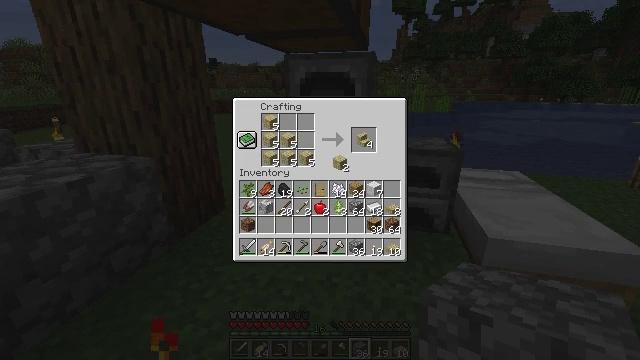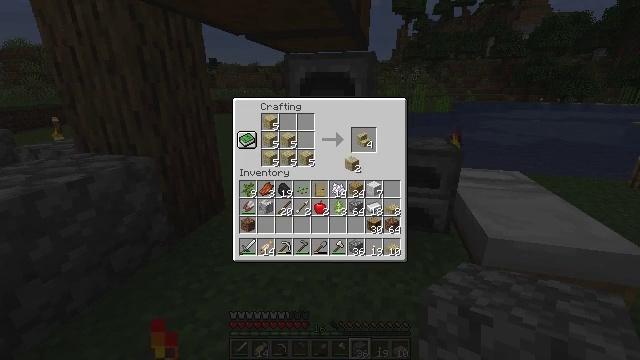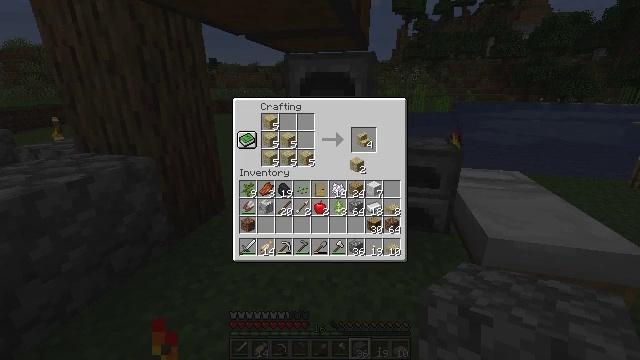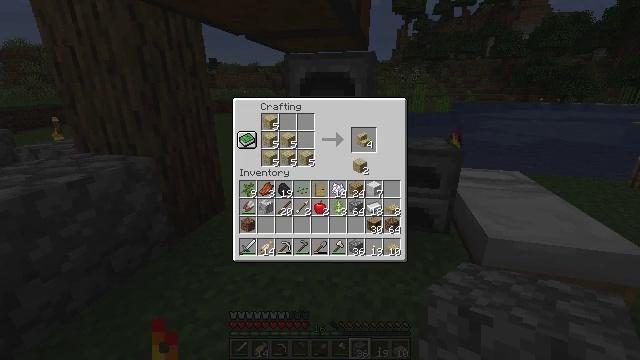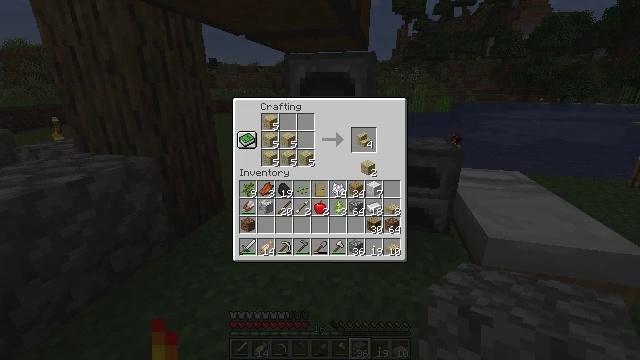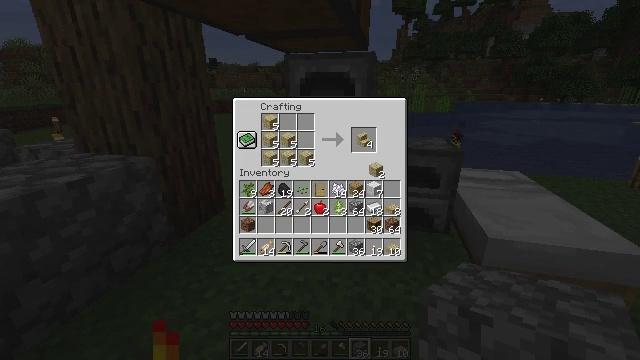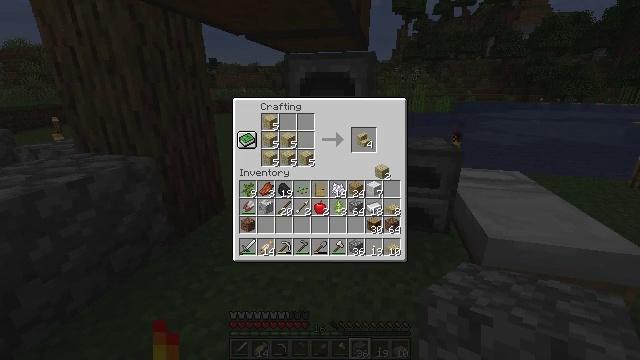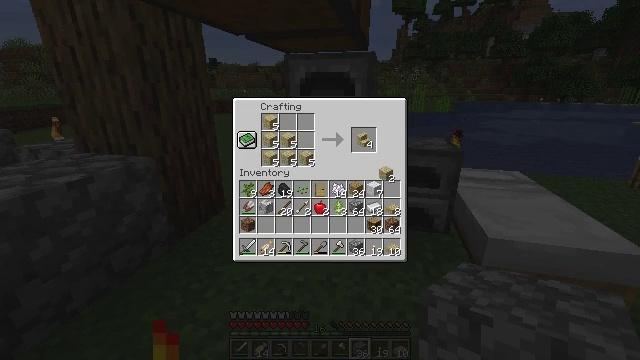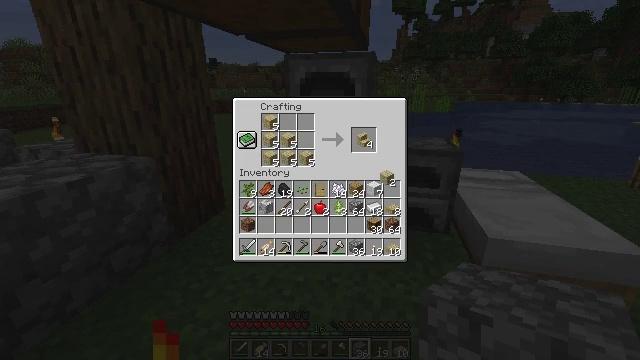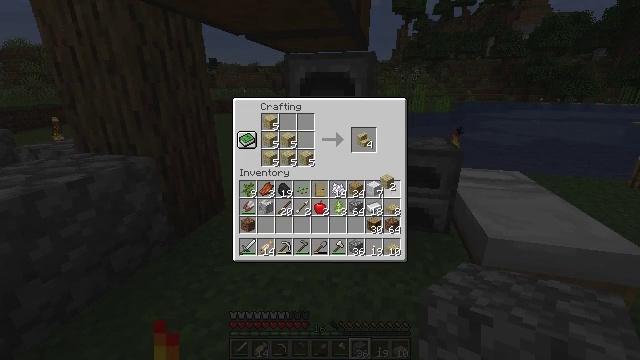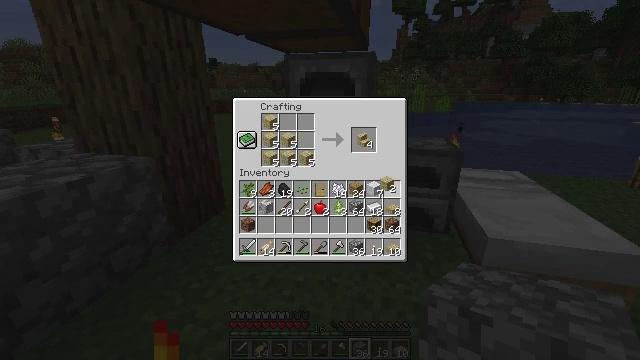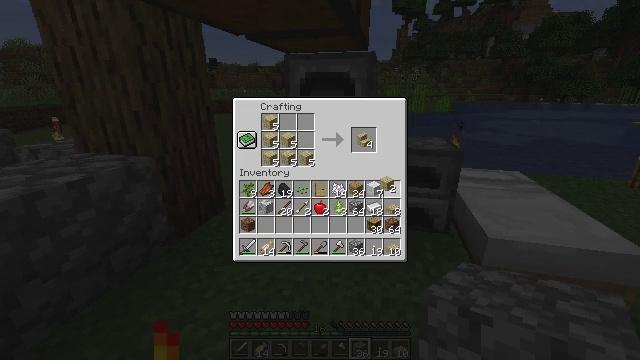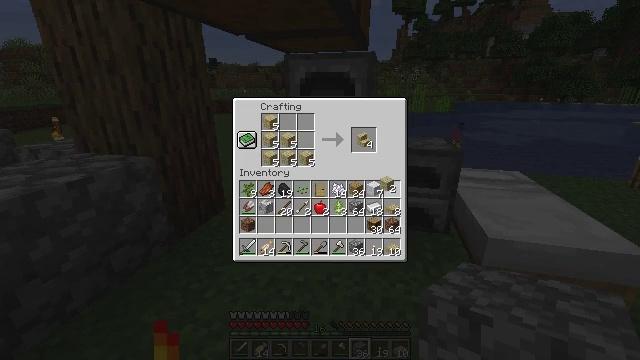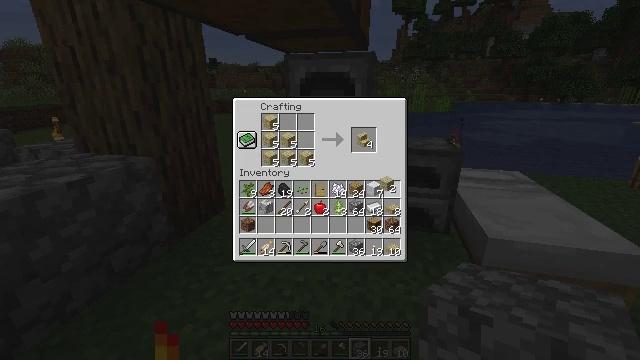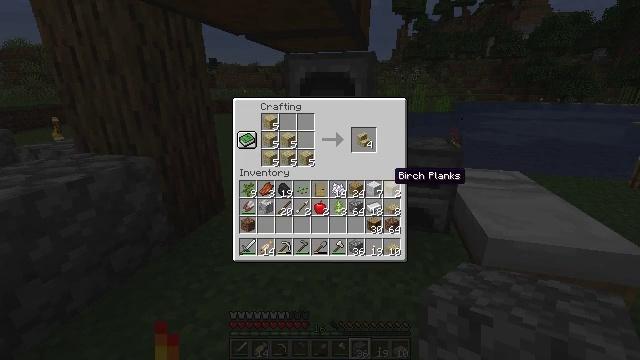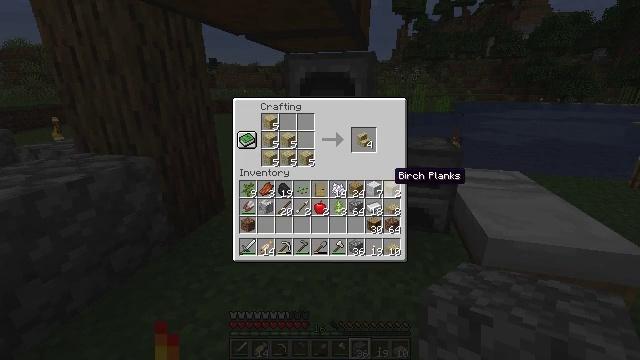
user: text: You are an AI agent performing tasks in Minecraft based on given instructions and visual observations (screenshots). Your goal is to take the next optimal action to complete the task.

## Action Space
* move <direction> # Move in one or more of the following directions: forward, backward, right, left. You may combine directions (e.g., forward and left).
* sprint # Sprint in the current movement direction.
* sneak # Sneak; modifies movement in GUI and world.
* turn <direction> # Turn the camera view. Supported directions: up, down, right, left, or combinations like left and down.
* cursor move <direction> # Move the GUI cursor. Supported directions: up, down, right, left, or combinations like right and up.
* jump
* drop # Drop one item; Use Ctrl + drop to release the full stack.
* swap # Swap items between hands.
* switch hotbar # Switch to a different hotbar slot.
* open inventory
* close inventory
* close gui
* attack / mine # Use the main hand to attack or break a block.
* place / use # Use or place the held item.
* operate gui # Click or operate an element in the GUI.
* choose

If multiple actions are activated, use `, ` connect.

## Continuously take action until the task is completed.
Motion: motion action
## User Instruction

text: Craft birch stairs with birch planks.
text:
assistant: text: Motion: cursor move right
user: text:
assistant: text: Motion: no_op
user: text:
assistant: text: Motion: no_op
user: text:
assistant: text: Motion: cursor move right
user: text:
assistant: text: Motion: cursor move right
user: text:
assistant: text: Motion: no_op
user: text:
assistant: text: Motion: no_op
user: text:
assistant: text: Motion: no_op
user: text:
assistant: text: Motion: no_op
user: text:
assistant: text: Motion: no_op
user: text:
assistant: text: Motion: operate gui
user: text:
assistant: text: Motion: operate gui
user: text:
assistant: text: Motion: operate gui
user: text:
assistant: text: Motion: no_op
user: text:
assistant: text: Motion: no_op
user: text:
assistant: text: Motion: no_op
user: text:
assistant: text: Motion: no_op
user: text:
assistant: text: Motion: no_op
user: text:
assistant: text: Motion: no_op
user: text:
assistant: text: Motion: cursor move up
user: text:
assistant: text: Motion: cursor move up
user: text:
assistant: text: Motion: sneak, cursor move up
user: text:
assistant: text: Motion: sneak
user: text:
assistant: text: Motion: sneak
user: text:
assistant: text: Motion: sneak, operate gui
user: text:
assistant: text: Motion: sneak, operate gui
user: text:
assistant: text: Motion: sneak, operate gui
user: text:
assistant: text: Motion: sneak
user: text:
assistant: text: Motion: sneak, cursor move down
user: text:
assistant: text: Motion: sneak